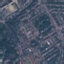
Land use / land cover: Residential